Question: i want to detect a car number!
see this photo

---
using this codes :
'''
import numpy as np
import imutils
import cv2
# Read the image file
image = cv2.imread('Car_Image_1.jpg')
# Resize the image - change width to 500
image = imutils.resize(image, width=500)
# Display the original image
cv2.imshow("Original Image", image)
# RGB to Gray scale conversion
gray = cv2.cvtColor(image, cv2.COLOR_BGR2GRAY)
cv2.imshow("1 - Grayscale Conversion", gray)
# Noise removal with iterative bilateral filter(removes noise while preserving edges)
gray = cv2.bilateralFilter(gray, 11, 17, 17)
cv2.imshow("2 - Bilateral Filter", gray)
# Find Edges of the grayscale image
edged = cv2.Canny(gray, 170, 200)
cv2.imshow("4 - Canny Edges", edged)
# Find contours based on Edges
(new, cnts , _) = cv2.findContours(edged.copy(), cv2.RETR_LIST, cv2.CHAIN_APPROX_SIMPLE)
# sort contours based on their area keeping minimum required area as '30' (anything smaller than this will not be considered)
cnts = sorted(cnts, key = cv2.contourArea, reverse = True)[:30]
# we currently have no Number plate contour
NumberPlateCnt = None
# loop over our contours to find the best possible approximate contour of number plate
count = 0
for c in cnts:
peri = cv2.arcLength(c, True)
approx = cv2.approxPolyDP(c, 0.02 * peri, True)
if len(approx) == 4: # Select the contour with 4 corners
NumberPlateCnt = approx #This is our approx Number Plate Contour
break
# Drawing the selected contour on the original image
cv2.drawContours(image, [NumberPlateCnt], -1, (0,255,0), 3)
cv2.imshow("Final Image With Number Plate Detected", image)
cv2.waitKey(0) #Wait for user input before closing the images displayed
'''
but when i run my code , got this error :
'''
C:\Python27\python.exe C:/Users/Crypt/PycharmProjects/MyDetector/CarPlateDetection.py
Traceback (most recent call last):
File "C:/Users/Crypt/PycharmProjects/MyDetector/CarPlateDetection.py", line 27, in <module>
(new, cnts , _) = cv2.findContours(edged.copy(), cv2.RETR_LIST, cv2.CHAIN_APPROX_SIMPLE)
ValueError: need more than 2 values to unpack
Process finished with exit code 1
'''
i change this line of code
'''
(new, cnts , _) = cv2.findContours(edged.copy(), cv2.RETR_LIST, cv2.CHAIN_APPROX_SIMPLE)
'''
to
'''
(new, cnts) = cv2.findContours(edged.copy(), cv2.RETR_LIST, cv2.CHAIN_APPROX_SIMPLE)
'''
then run , the error is :
'''
C:\Python27\python.exe C:/Users/Crypt/PycharmProjects/MyDetector/CarPlateDetection.py
Traceback (most recent call last):
File "C:/Users/Crypt/PycharmProjects/MyDetector/CarPlateDetection.py", line 29, in <module>
cnts = sorted(cnts, key = cv2.contourArea, reverse = True)[:30]
cv2.error: OpenCV(4.0.0) C:\projects\opencv-python\opencv\modules\imgproc\src\shapedescr.cpp:272: error: (-215:Assertion failed) npoints >= 0 && (depth == CV_32F || depth == CV_32S) in function 'cv::contourArea'
'''
Process finished with exit code 1
here is the code on github :
<URL>
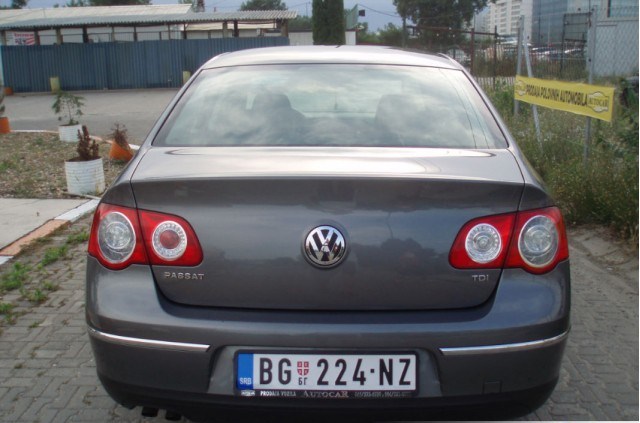
Answer: From OpenCV4, 'findContours' returns 2 values 'contours' and 'hierachy', so now, contours are in the 'new' in your code. It should be
'''
cnts, hier = cv2.findContours(edged.copy(), cv2.RETR_LIST, cv2.CHAIN_APPROX_SIMPLE)
'''